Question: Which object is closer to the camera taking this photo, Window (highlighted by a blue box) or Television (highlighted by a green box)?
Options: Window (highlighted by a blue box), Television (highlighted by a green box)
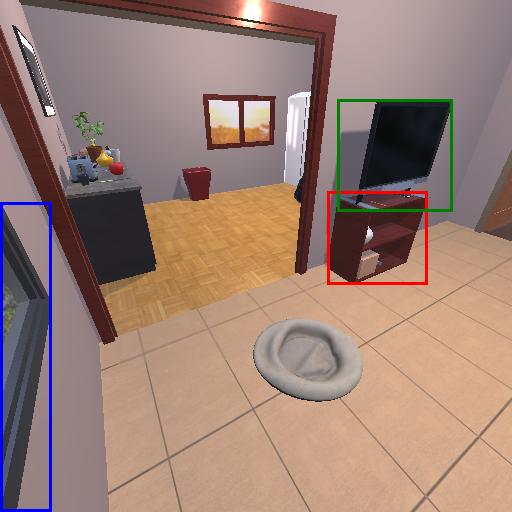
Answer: Window (highlighted by a blue box)